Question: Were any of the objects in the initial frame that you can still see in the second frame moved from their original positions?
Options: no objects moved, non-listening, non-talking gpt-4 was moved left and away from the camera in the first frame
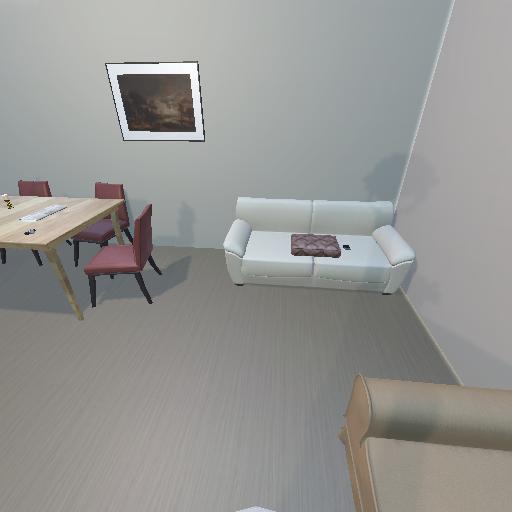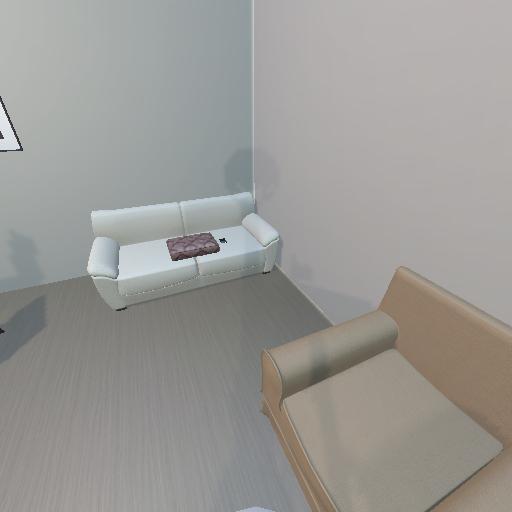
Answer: no objects moved